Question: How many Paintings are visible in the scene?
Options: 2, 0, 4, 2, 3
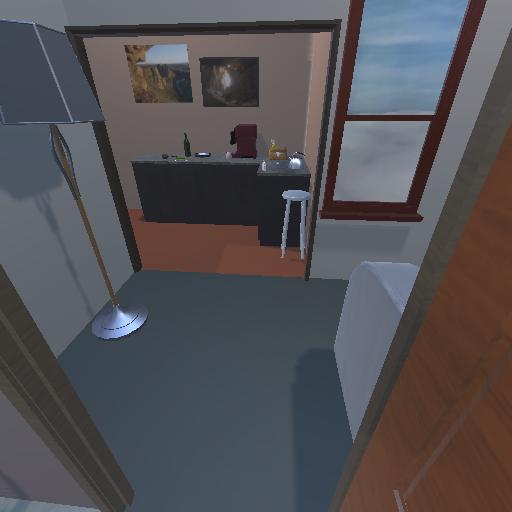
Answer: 2